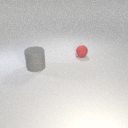
large gray rubber cylinder to the left of small red rubber sphere